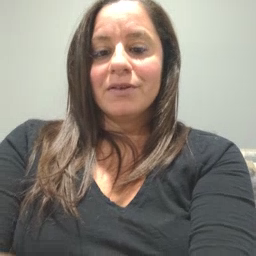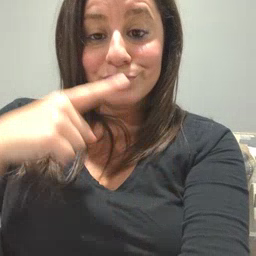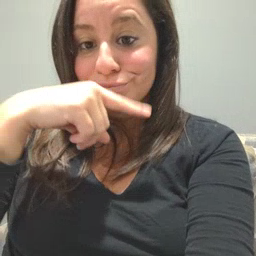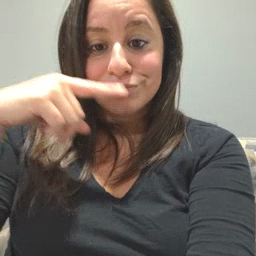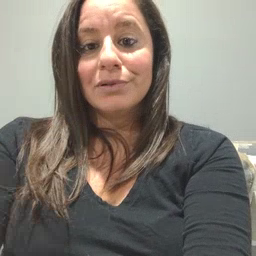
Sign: toothbrush